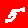
Digit: 5